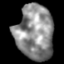
Tissue: skin
Cell type: Epithelial cells
Senescence score: 0.2824
Nuclear area (px): 1991
Mean DAPI intensity: 140.619